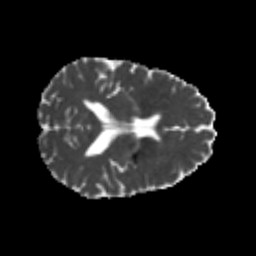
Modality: MD
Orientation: axial
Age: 25
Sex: female
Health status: healthy
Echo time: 0.074 s